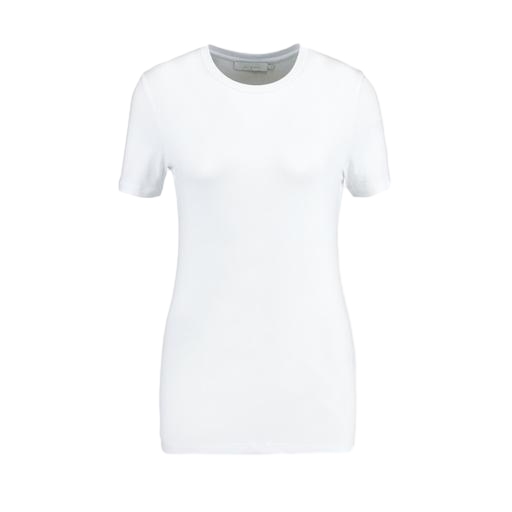
white pima t-shirt only macy, slim fit t-shirt, white slim-fit crewneck tee, white background